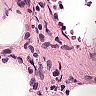
Metastatic tissue present: no